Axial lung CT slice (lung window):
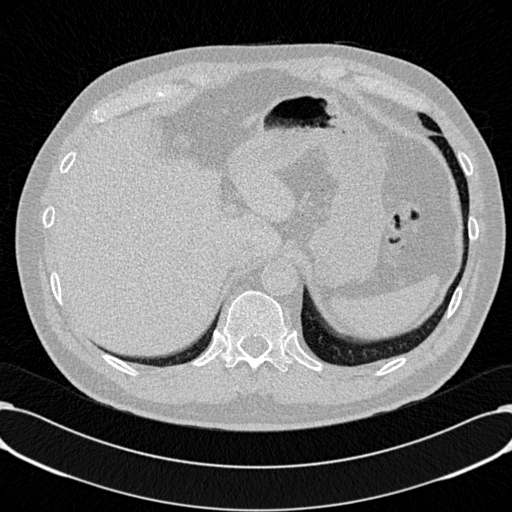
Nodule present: no